Field crop: tomato
Growth stage: 1
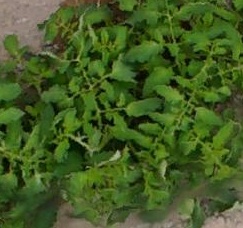
Species: tomato